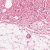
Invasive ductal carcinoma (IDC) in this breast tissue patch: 0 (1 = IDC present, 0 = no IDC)